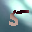
Label: 5